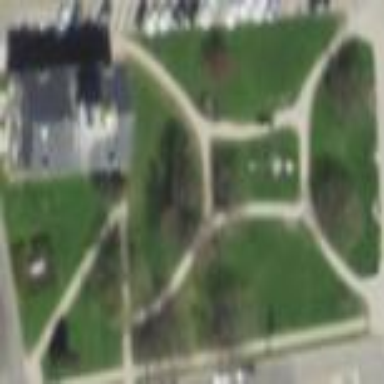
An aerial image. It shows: Park.